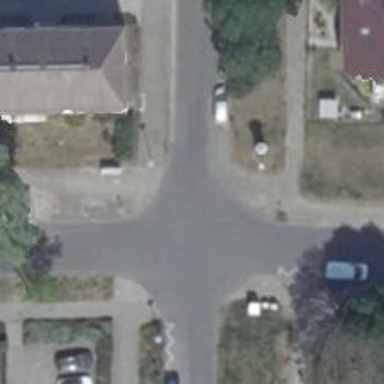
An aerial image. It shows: Unmarked road crossing.